Field crop: maize
Growth stage: 2
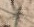
Species: salsola